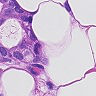
Metastatic tissue present: yes